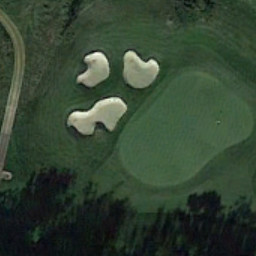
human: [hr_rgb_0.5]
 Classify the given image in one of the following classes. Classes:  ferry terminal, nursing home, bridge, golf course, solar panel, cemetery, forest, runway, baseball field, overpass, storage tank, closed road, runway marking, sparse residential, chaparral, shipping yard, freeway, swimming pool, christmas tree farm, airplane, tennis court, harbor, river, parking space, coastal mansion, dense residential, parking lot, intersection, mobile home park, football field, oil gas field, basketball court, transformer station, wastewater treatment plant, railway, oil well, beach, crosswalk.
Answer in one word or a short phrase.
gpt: golf course